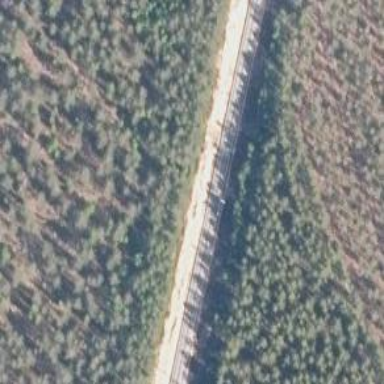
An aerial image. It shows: Railway track with continuous electrified contact lines.